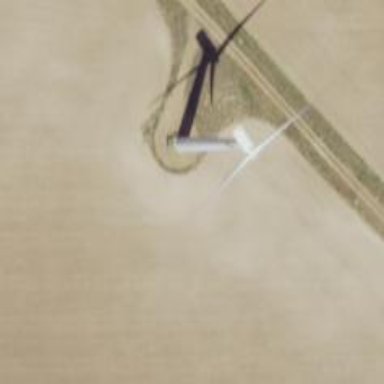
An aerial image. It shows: Wind generator powered by wind. The generator type is horizontal axis and it uses wind turbines.